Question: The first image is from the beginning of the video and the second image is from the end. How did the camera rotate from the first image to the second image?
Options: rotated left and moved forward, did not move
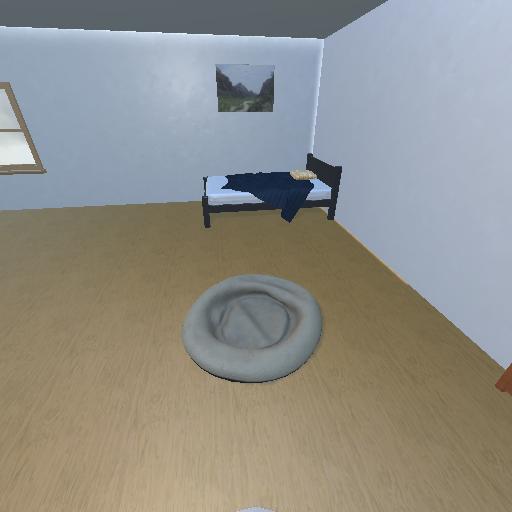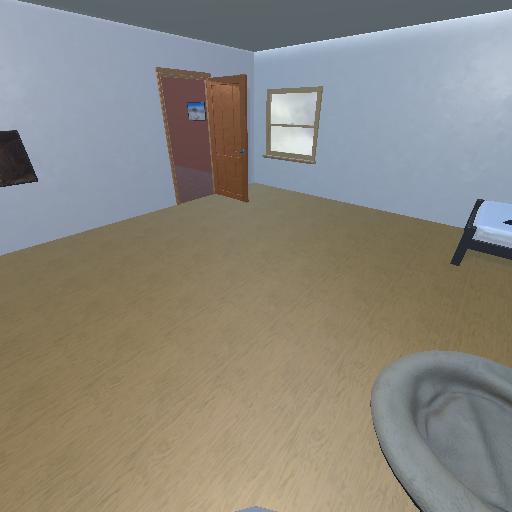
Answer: rotated left and moved forward